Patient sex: M
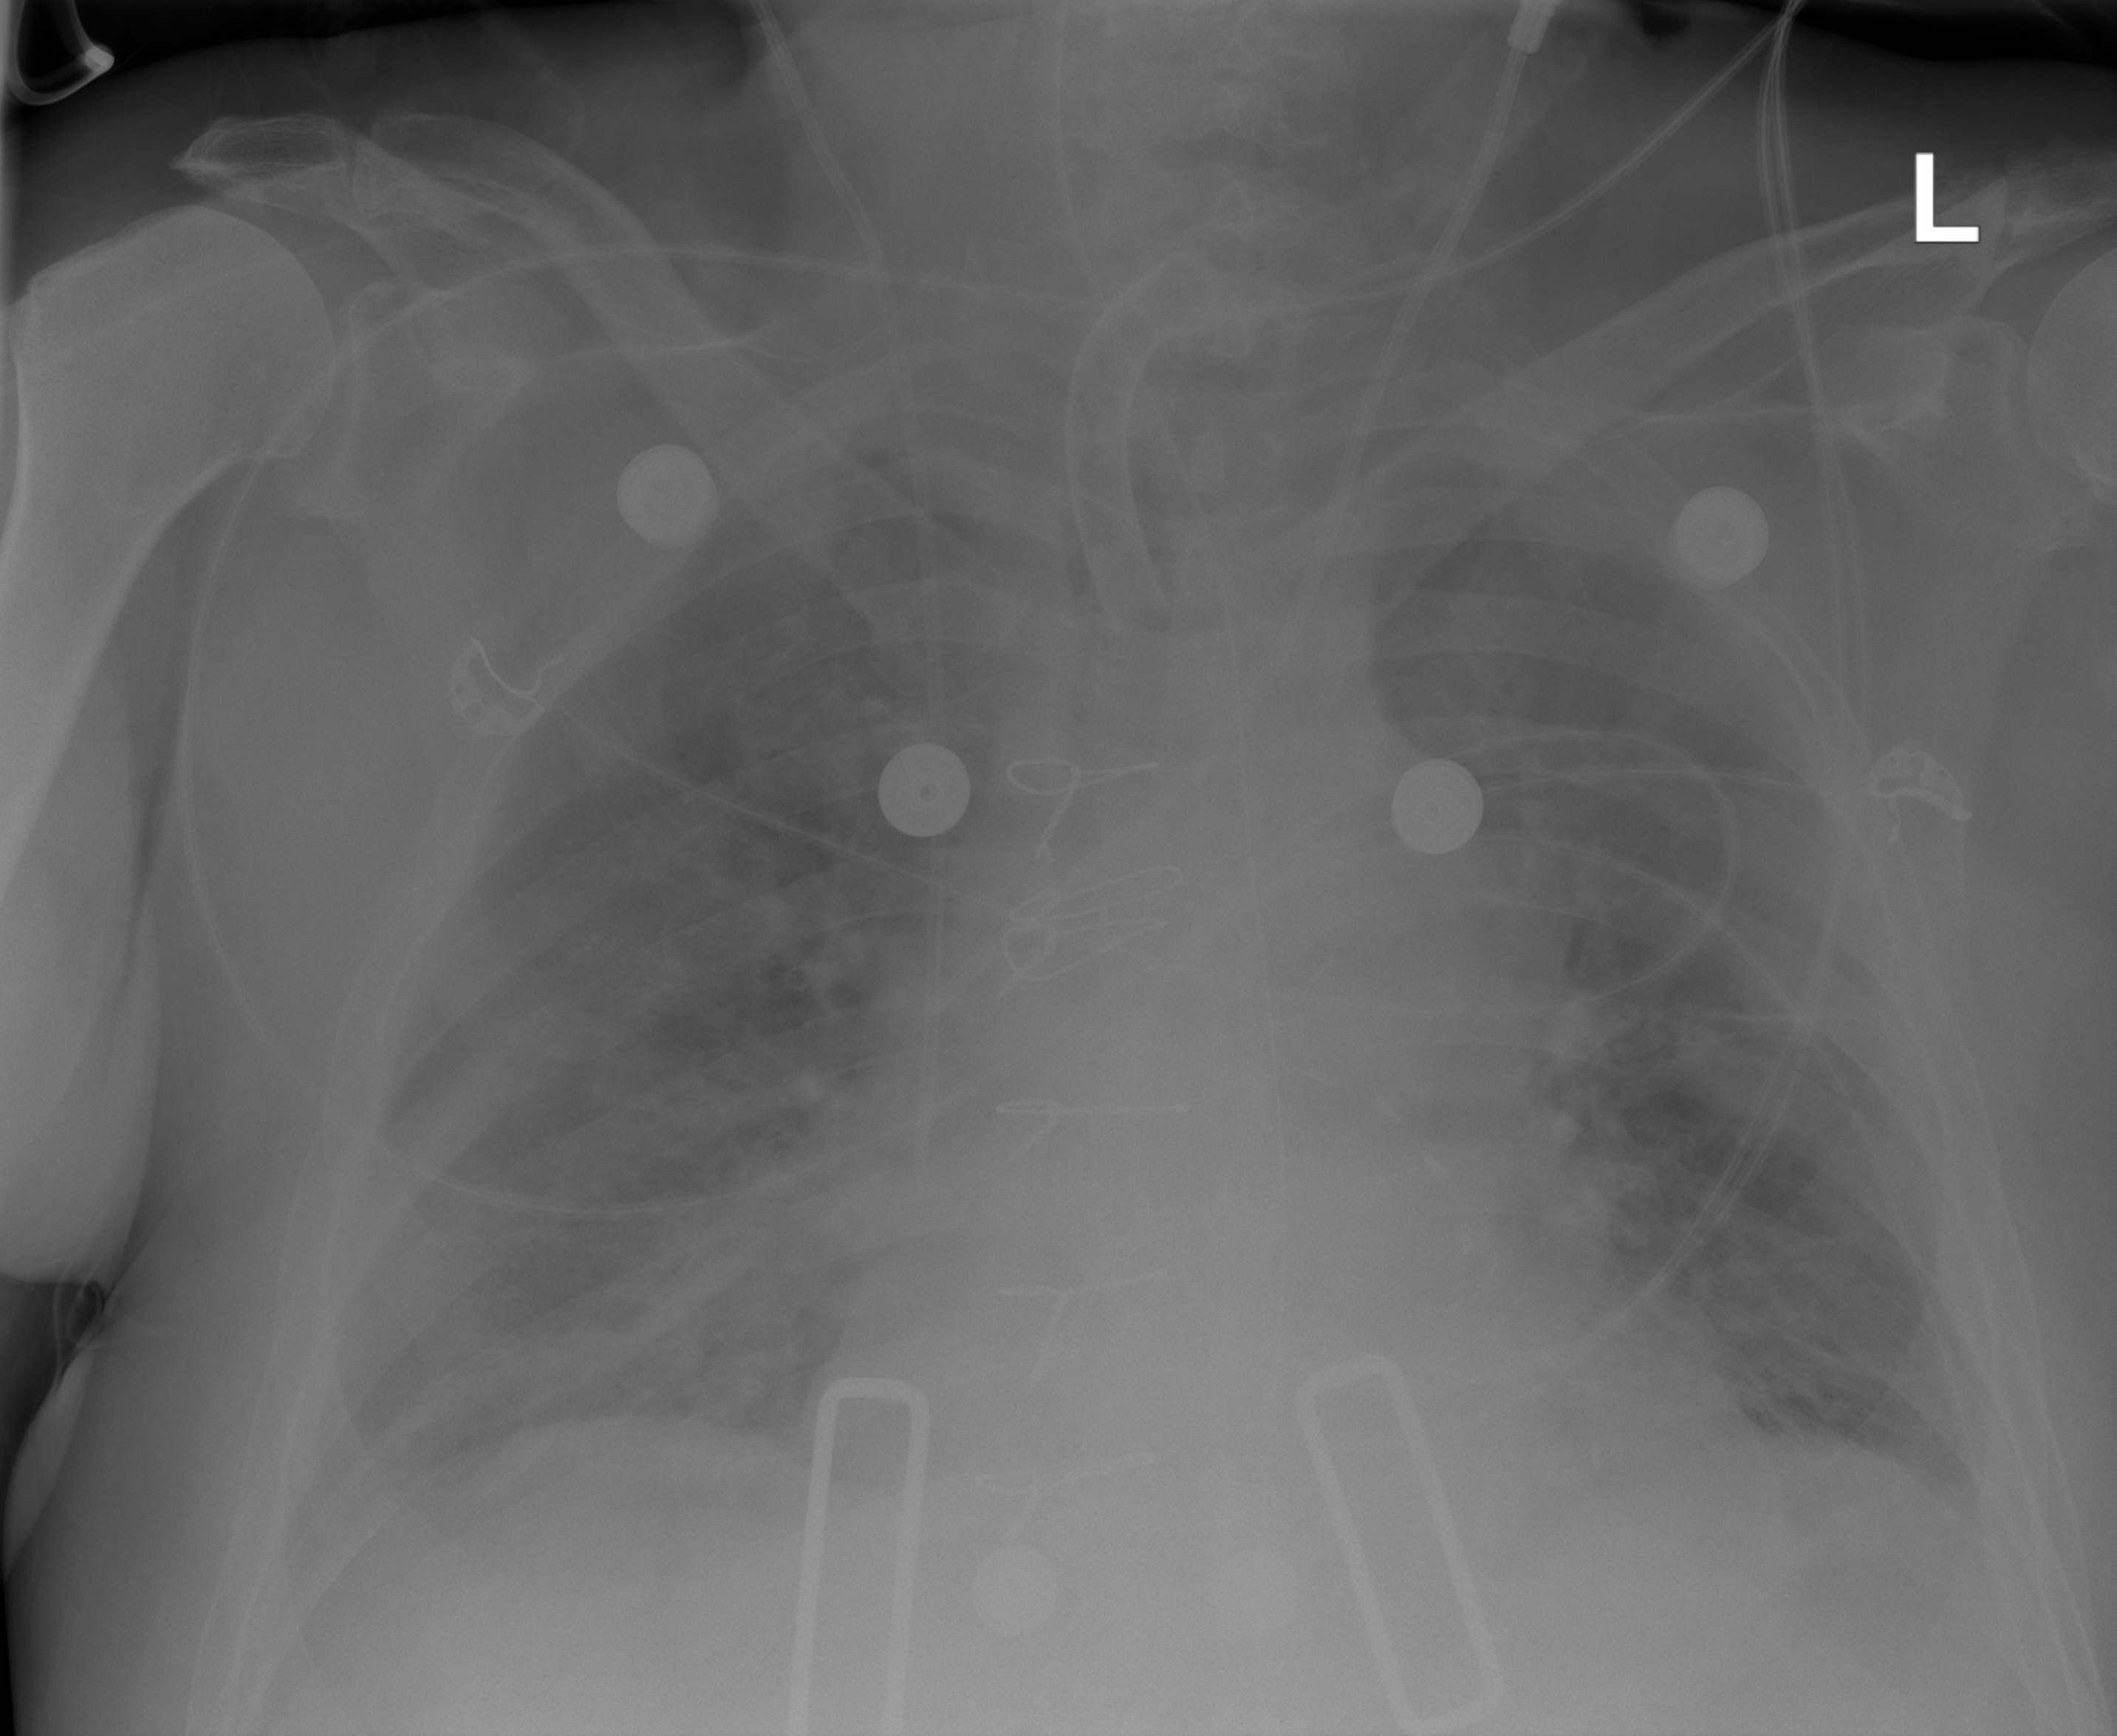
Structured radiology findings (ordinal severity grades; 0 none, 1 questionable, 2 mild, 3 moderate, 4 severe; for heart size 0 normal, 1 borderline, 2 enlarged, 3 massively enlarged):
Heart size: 1
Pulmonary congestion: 3
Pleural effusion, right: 2
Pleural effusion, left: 1
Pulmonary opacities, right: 3
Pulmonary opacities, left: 2
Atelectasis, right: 2
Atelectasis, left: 2